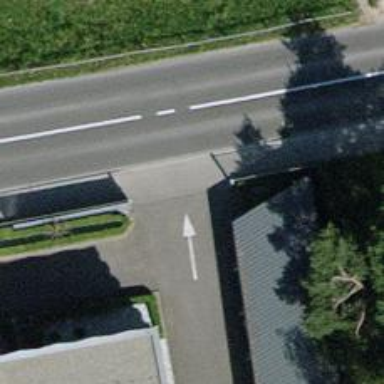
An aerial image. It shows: Gate.